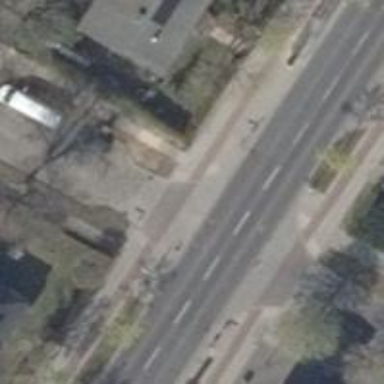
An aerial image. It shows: Residential road with sidewalks on both sides.